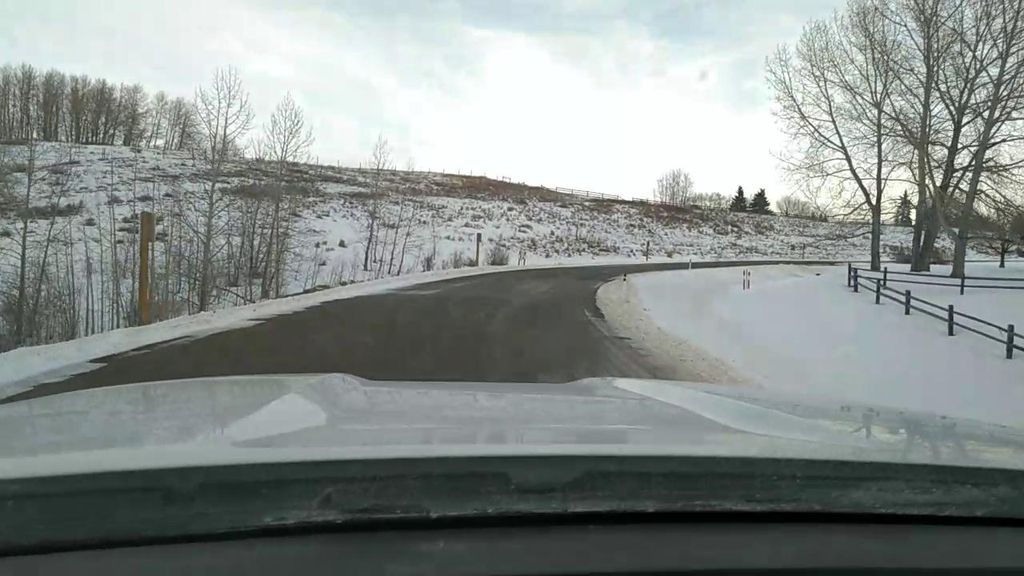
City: calgary